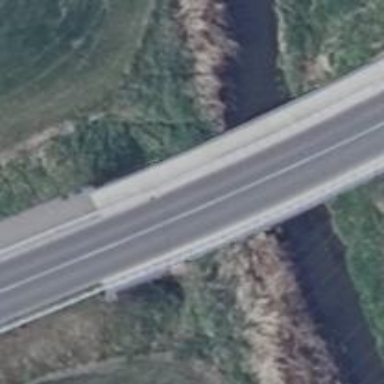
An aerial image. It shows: Paved cycleway bridge.